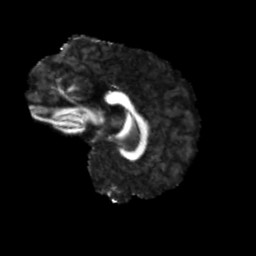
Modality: FA
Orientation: sagittal
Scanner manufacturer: siemens
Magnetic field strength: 3 T
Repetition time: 4 s
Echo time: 0.0594 s